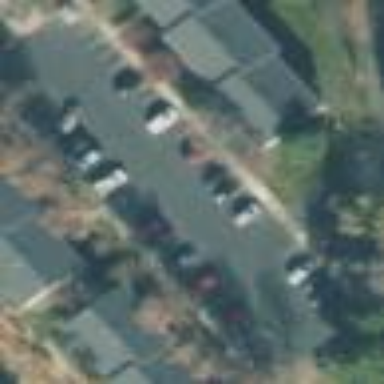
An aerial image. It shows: Parking area.